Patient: sex M, age 85
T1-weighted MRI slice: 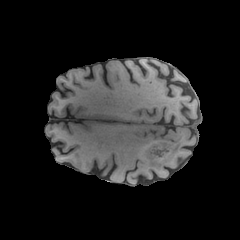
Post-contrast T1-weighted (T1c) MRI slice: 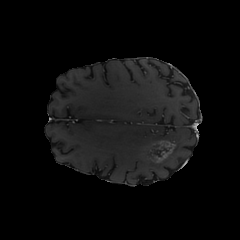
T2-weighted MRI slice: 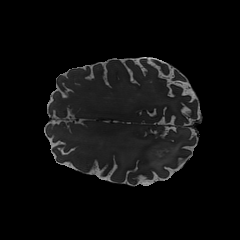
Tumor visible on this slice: yes
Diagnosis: Glioblastoma, IDH-wildtype
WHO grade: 4